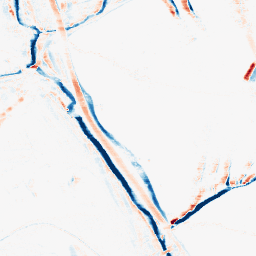
Category: morphological
Decomposition family: morphological_rect
Decomposition parameters: operation: average
width: 10
height: 3
Upsampling method: edge_directed
Upsampling parameters: scale: 2
Upsampling scale: 2